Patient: sex M, age 30
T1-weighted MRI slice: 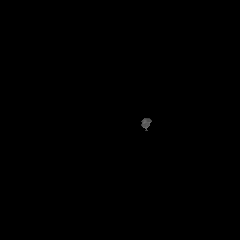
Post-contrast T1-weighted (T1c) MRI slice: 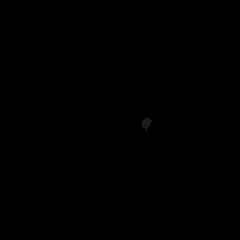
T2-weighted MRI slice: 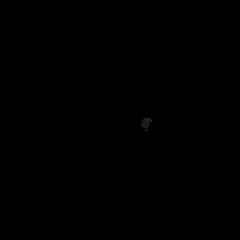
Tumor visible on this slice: no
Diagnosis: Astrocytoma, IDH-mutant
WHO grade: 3